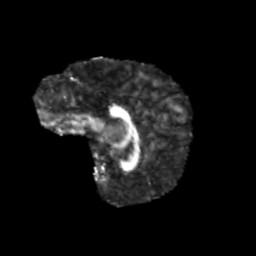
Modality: FA
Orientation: sagittal
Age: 10
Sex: female
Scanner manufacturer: siemens
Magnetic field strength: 3 T
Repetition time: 3.8 s
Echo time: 0.07 s